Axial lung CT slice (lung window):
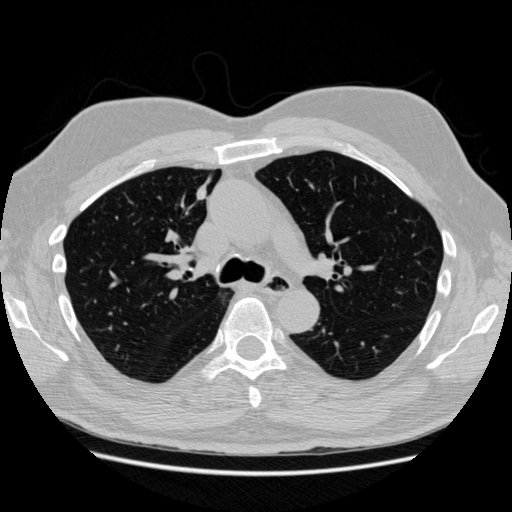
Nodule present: yes
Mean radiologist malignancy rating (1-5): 2.5